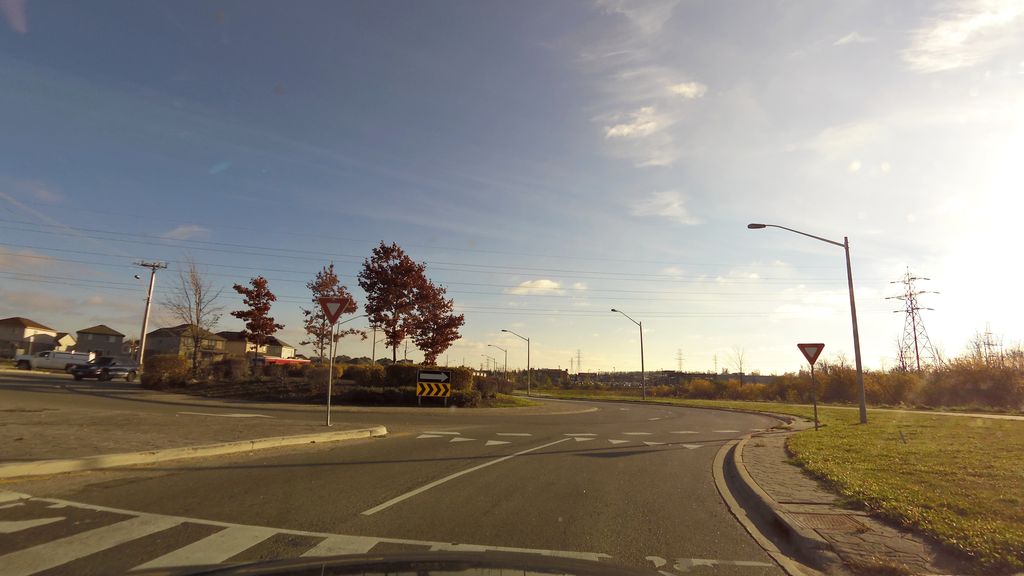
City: kitchener-waterloo